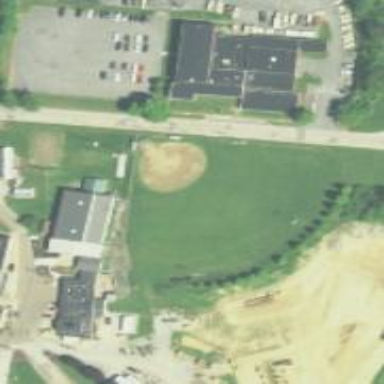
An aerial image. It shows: Baseball pitch for leisure land activities.